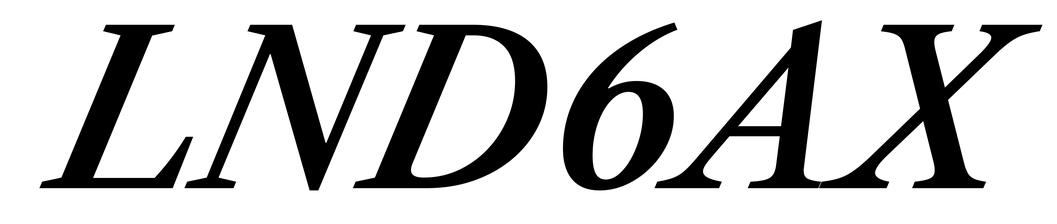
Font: LibreCaslonText-Italic_SemiBold_Italic